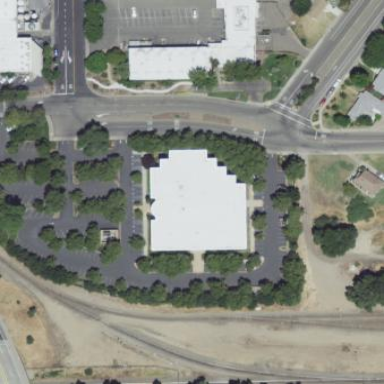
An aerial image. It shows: Commercial building.